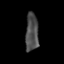
Tissue: skin
Cell type: Epithelial cells
Senescence score: 0.1851
Nuclear area (px): 478
Mean DAPI intensity: 77.621